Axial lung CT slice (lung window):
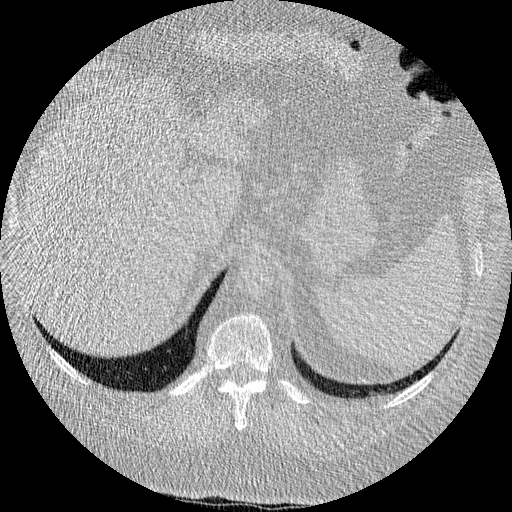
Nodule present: no